Question: I have setup a Firebase Firestore Database and would like to filter it for a certain field value in a document.
I have a collection called "PRD" with thousands of documents where all contain the same fields. One of these fields a Document contains is a GTIN Number (String). I am receiving this Number from a Bar Code (called data), and would like to retrieve the Medication Name (called DSCRD, a different Field in all these Documents) using the GTIN Number scanned.
I am having difficulties with retrieving the Value from the Firebase and the documentation doesn't seem to get me any further. I have tried various retrieval methods. At the moment the code for retrieval looks like this:
'''
import { dbh } from "../firebase/config"
import firestore from '@react-native-firebase/firestore'
'''
'''
dbh.collection('PRD')
.where('GTIN', '==', data)
.get()
.then(documentSnapshot => {
console.log('MedData',documentSnapshot.data())
});
'''
I am unsure how to filter the right medicament using the GTIN provided by the Barcode scanner and then save the specific field value for the description of this medicament to a variable.
Firebase is setup correctly since I am able to write whole collections and documents in it.
Here is the database structure, as you can see there is the PRD Collection with all the medicaments and every medicament containing the GTIN and DSCRD Fields:

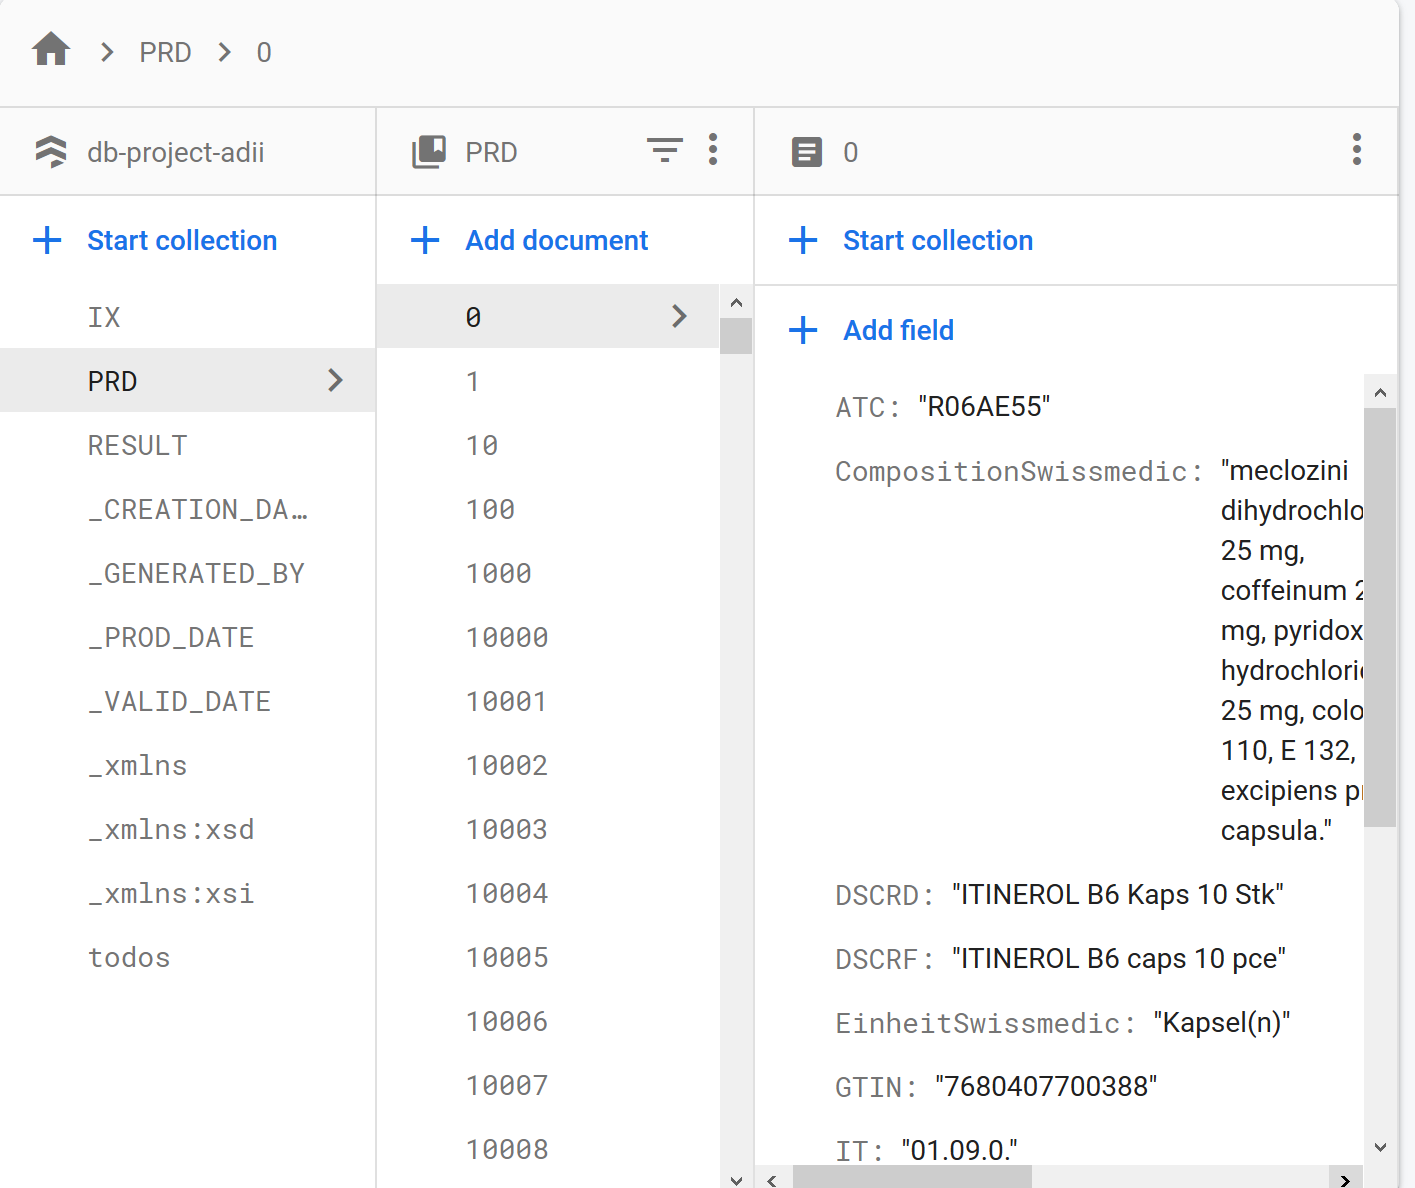
Answer: The problem with your implementation is that you are trying to call 'documentSnapshot.data()' after querying a collection. This is the syntax you would use if you were fetching a single document. Your current query will return a list of documents which you need to handle like this:
'''
.then(querySnapshot => {
querySnapshot.forEach(doc => {
console.log('MedData', doc.data())
})
});
'''
Assuming that the GTIN will fetch one unique document (will it?) then you can just use the only document returned by the query to get the name of the Medication like this:
'''
var medName
dbh.collection('PRD')
.where('GTIN', '==', data)
.get()
.then(querySnapshot => {
querySnapshot.forEach(doc => {
console.log('MedData', doc.data())
medName = doc.data().DSCRD
})
});
'''